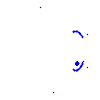
Particle: pion